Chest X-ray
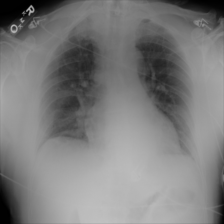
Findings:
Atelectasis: negative
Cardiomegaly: negative
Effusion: negative
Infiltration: negative
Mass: negative
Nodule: negative
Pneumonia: negative
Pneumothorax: negative
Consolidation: negative
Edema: negative
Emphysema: negative
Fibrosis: negative
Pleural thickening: negative
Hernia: negative